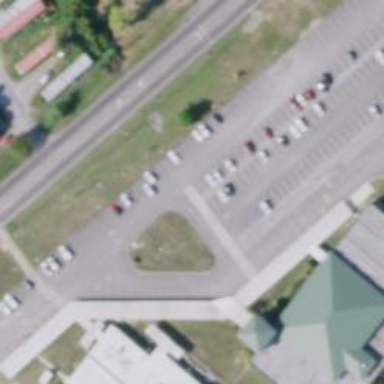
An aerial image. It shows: Parking space.